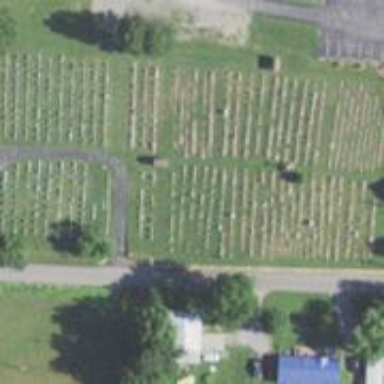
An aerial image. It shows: Cemetery.